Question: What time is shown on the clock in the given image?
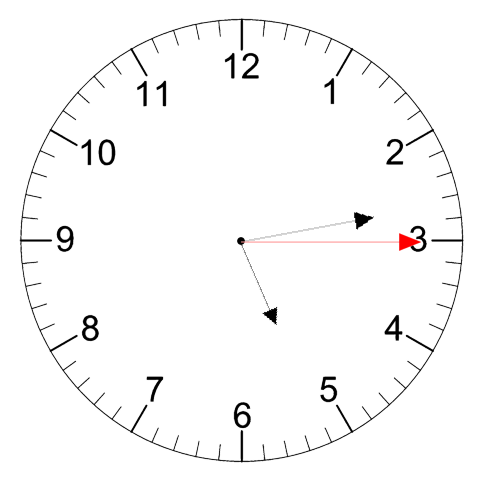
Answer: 05:13:15